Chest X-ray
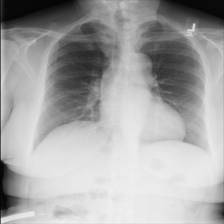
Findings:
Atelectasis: negative
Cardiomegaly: negative
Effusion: negative
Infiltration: negative
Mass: negative
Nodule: negative
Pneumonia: negative
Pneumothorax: negative
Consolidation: negative
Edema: negative
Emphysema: negative
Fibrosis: negative
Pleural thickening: negative
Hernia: negative